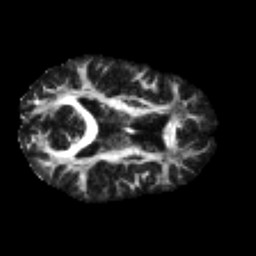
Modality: FA
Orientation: axial
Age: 45
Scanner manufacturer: philips
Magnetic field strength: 3 T
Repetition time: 8.6 s
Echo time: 0.127 s